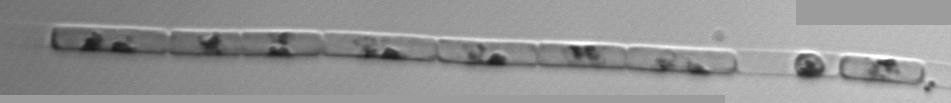
Label: Guinardia_delicatula_TAG_internal_parasite